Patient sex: F
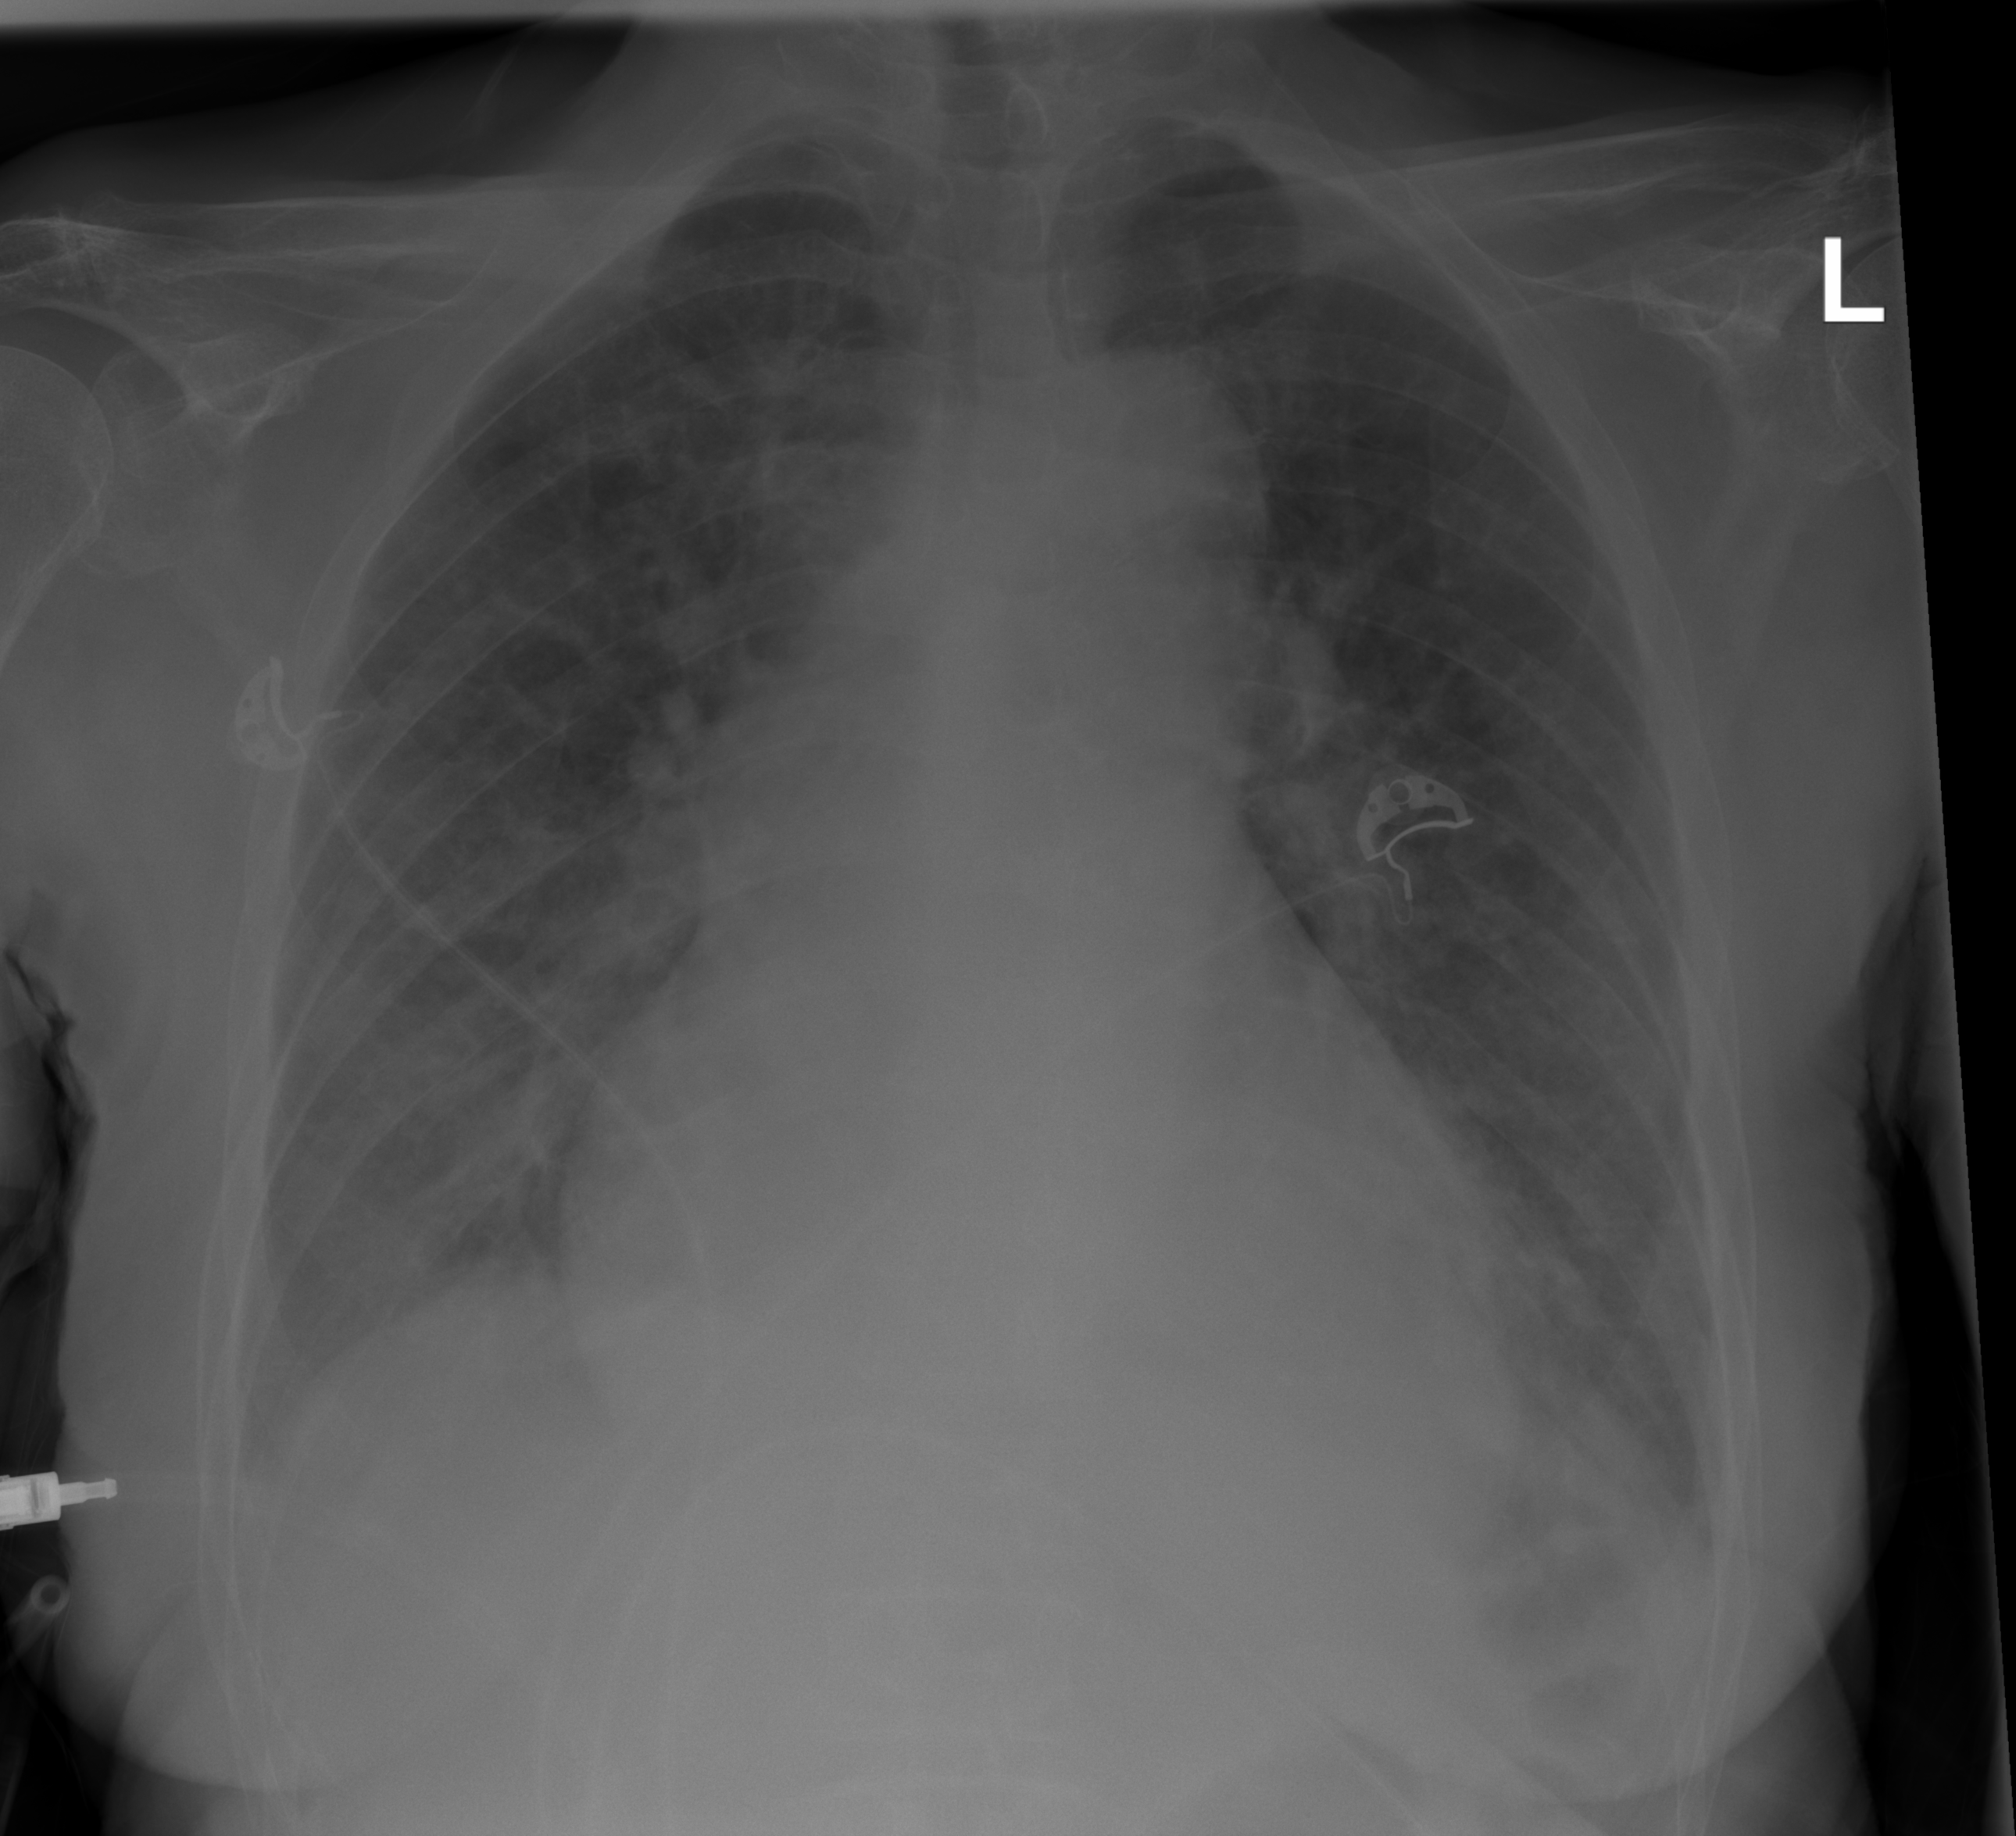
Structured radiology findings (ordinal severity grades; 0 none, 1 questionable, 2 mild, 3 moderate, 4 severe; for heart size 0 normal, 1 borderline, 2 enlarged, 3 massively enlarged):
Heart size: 2
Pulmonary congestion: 2
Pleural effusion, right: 2
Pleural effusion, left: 2
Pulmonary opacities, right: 1
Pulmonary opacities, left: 1
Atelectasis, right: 2
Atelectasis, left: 2